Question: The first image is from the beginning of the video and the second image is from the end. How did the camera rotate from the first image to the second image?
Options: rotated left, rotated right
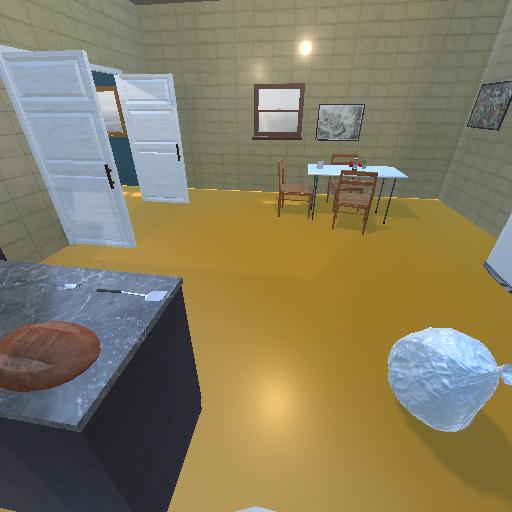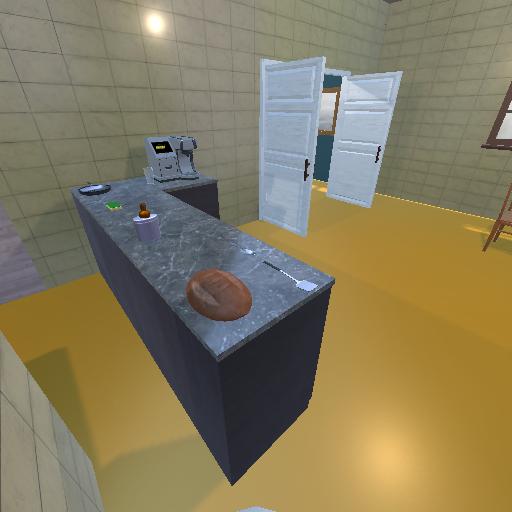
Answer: rotated left